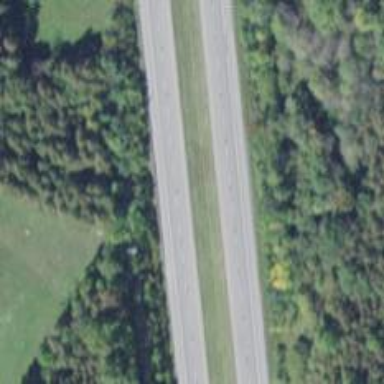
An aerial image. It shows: Trunk highway with expressway features.